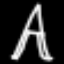
Label: The Eiffel Tower